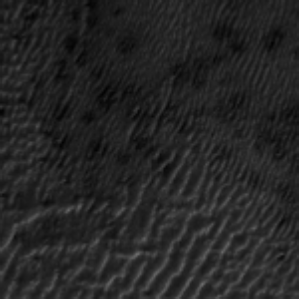
Label: frost